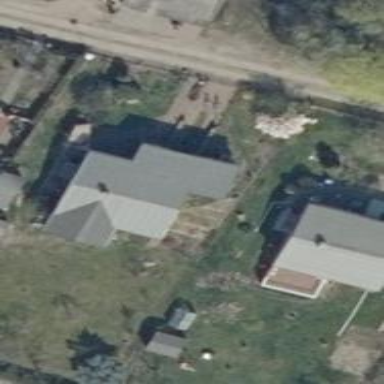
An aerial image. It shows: Residential house.